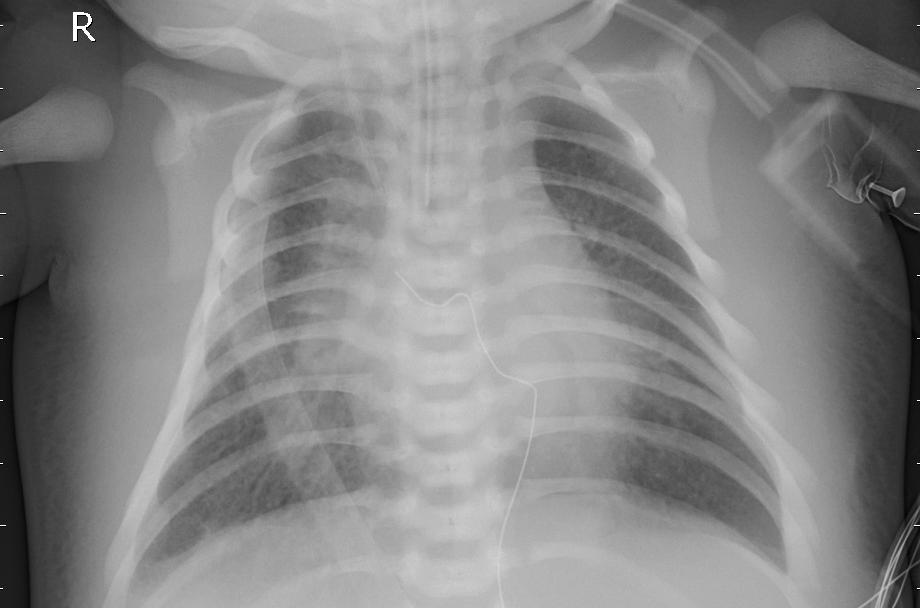
Diagnosis: PNEUMONIA